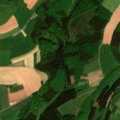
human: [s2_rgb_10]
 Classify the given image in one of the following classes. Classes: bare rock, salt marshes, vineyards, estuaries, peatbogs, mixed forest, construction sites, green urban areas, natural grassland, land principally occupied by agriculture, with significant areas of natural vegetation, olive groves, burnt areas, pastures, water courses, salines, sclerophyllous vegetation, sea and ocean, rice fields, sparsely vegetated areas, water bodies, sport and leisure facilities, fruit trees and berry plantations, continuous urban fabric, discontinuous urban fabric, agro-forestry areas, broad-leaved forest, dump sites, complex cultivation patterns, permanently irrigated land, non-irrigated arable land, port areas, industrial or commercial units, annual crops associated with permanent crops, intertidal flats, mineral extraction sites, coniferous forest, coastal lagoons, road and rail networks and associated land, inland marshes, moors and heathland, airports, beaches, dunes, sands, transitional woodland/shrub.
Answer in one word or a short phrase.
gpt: non-irrigated arable land, pastures, complex cultivation patterns, mixed forest